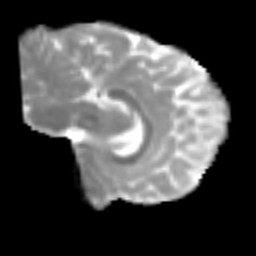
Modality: MD
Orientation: sagittal
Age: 24
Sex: female
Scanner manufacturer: siemens
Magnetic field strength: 3 T
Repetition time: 2.3 s
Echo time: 0.085 s